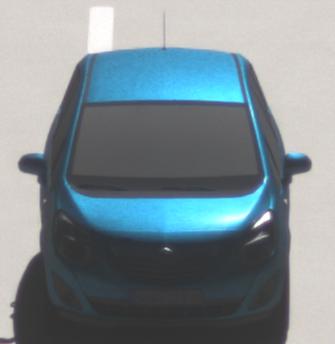
Make: Opel
Model: Meriva 1.4
Detailed model: Meriva (B)
Model produced from: 2010/05
Model produced until: 2013/11
Doors: 5
Color: blue
Road condition: dry road
Daytime: midday
Contrast: high contrast